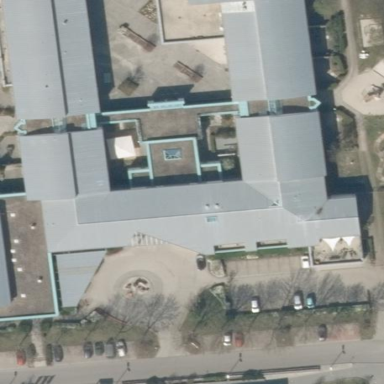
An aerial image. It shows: School building.